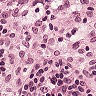
Metastatic tissue present: no